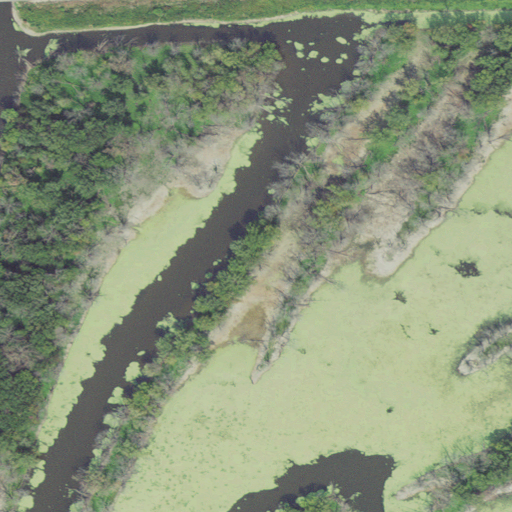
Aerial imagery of island in Wisconsin named Island Number One Hundred Seventy-two containing woody wetlands, open water, herbaceous wetlands, low intensity development, medium intensity development, and barren land